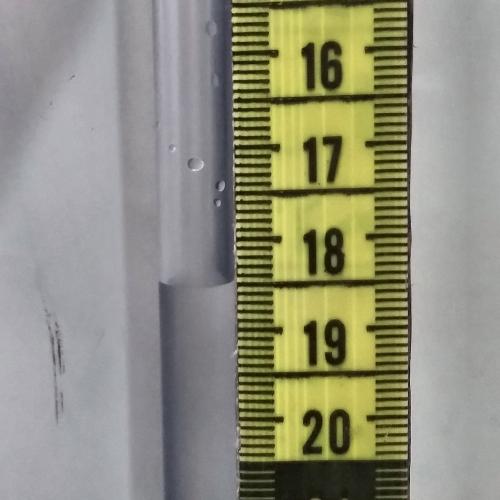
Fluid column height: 18.5 cm